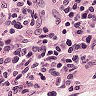
Metastatic tissue present: no